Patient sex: M
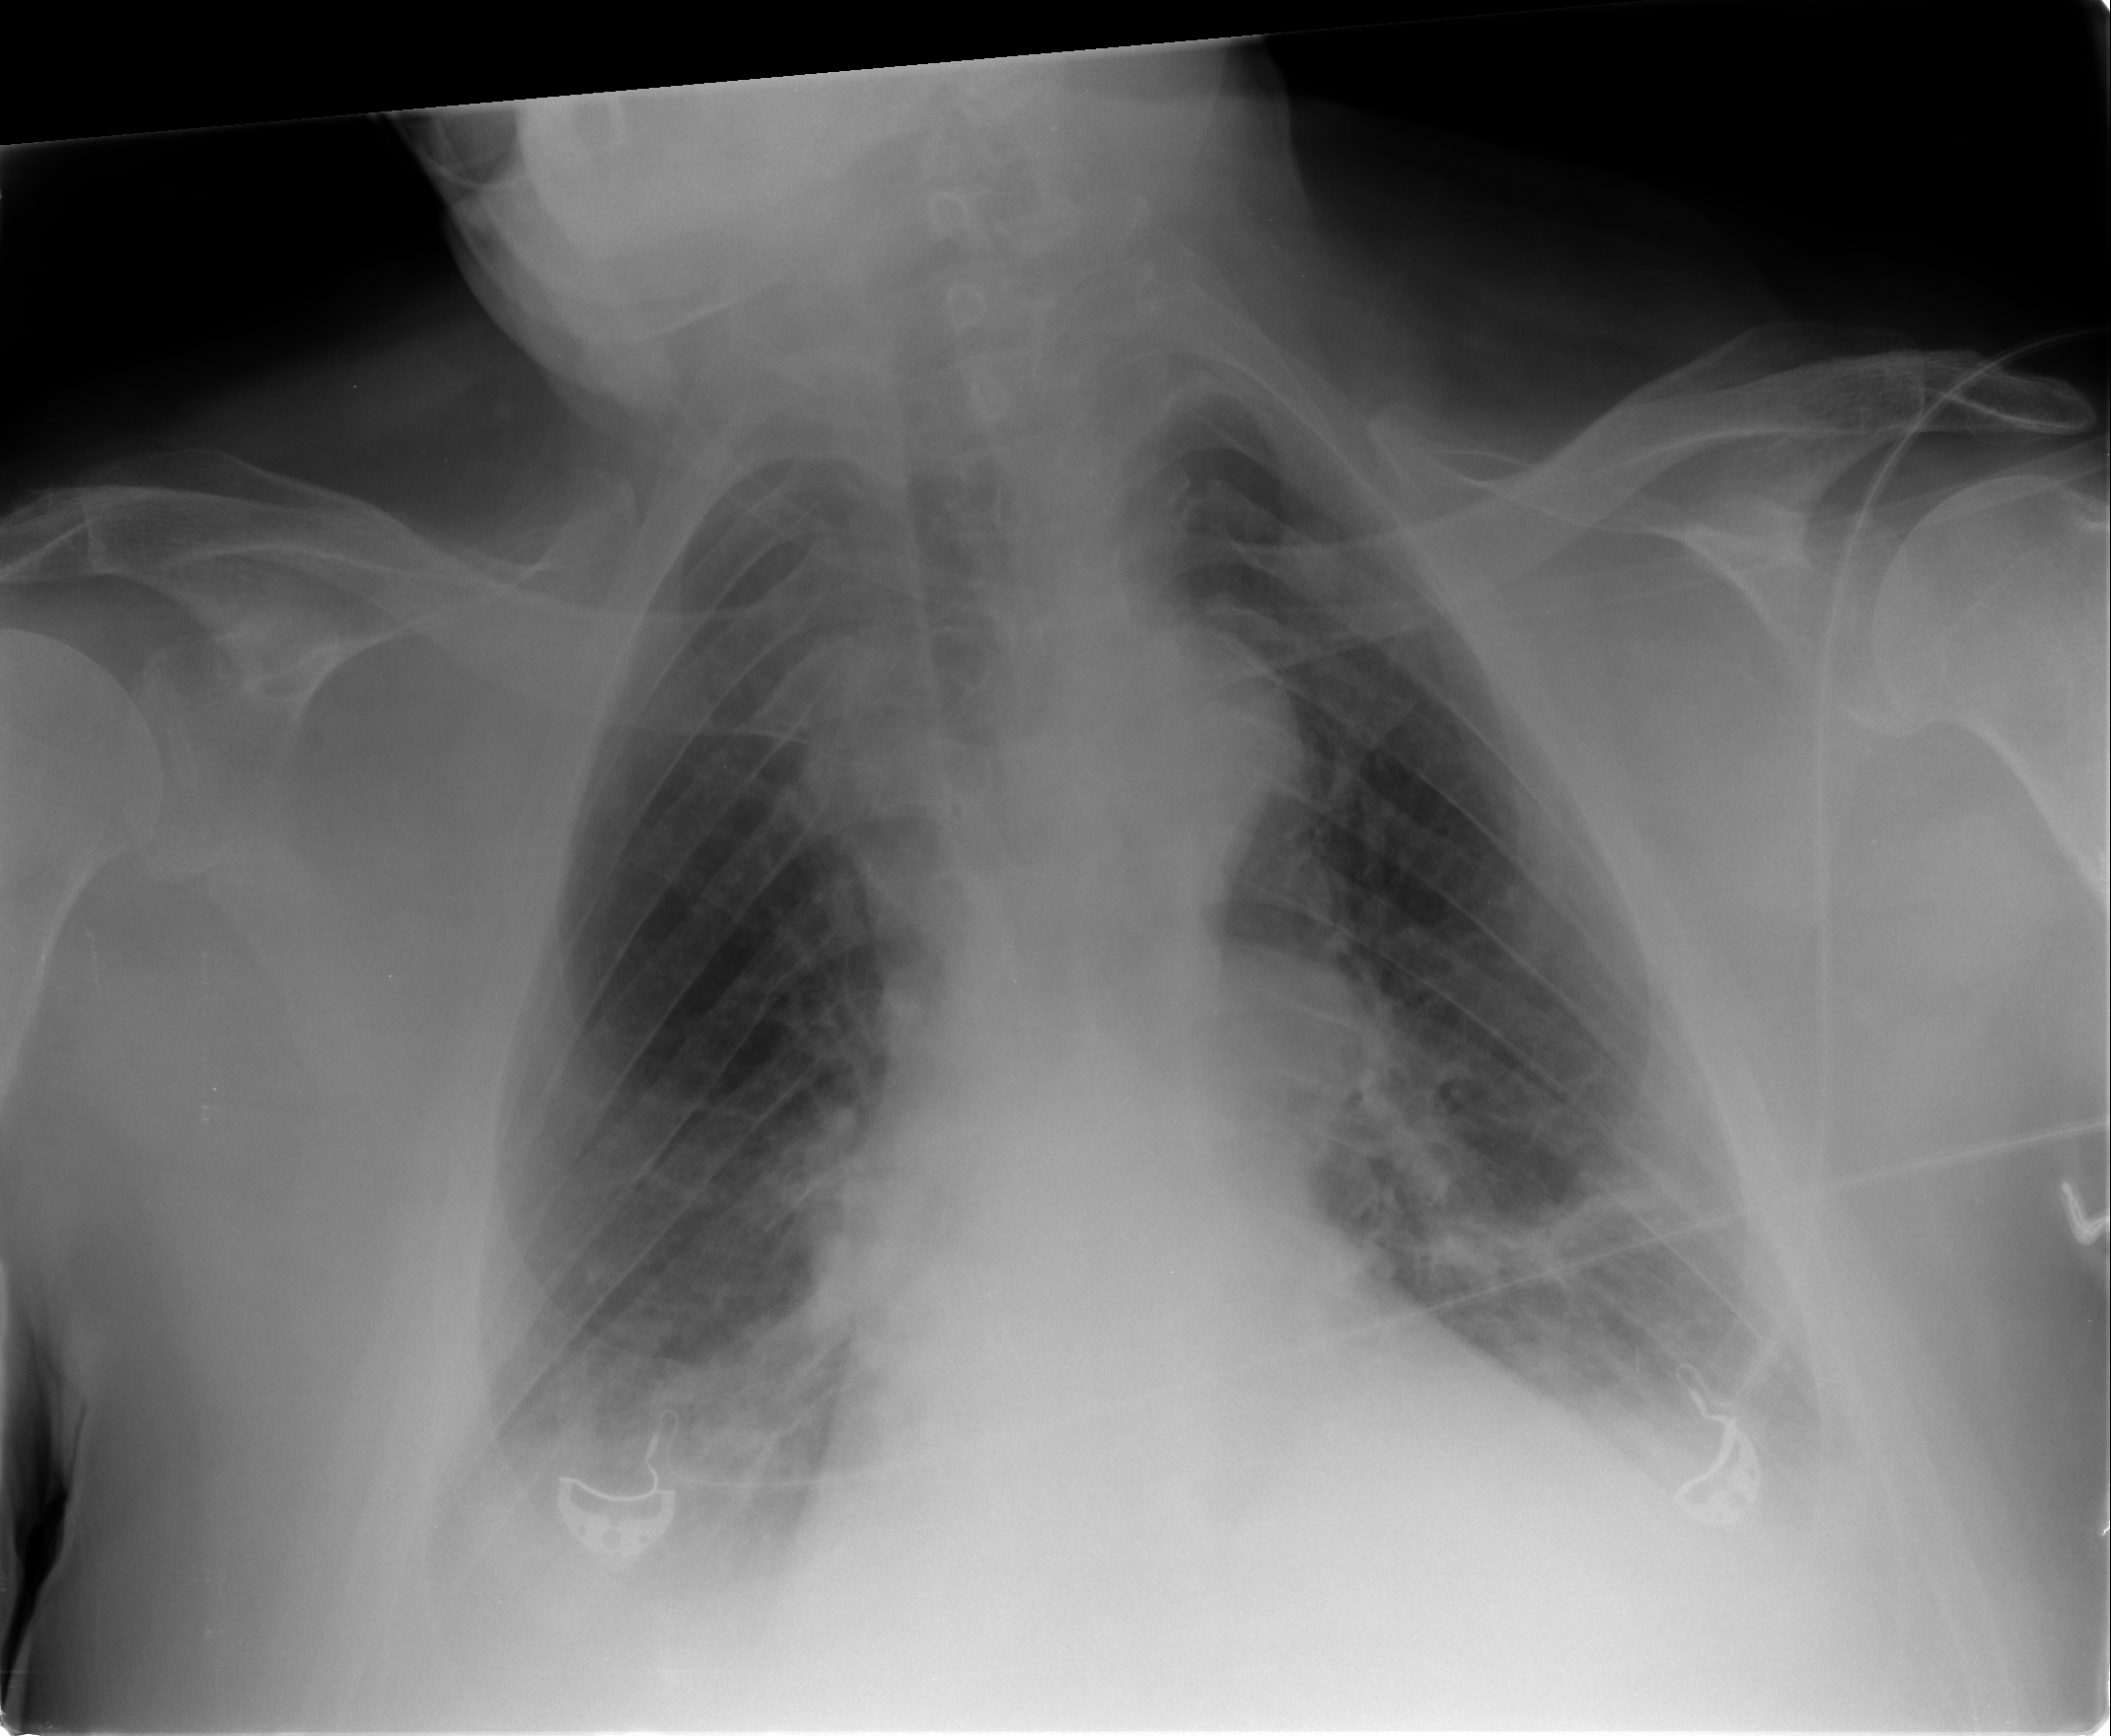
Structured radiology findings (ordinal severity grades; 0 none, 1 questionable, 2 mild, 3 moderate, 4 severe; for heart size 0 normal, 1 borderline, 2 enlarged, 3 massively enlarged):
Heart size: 1
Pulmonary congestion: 1
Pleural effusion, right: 2
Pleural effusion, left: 2
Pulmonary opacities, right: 0
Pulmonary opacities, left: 0
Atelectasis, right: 2
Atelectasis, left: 2